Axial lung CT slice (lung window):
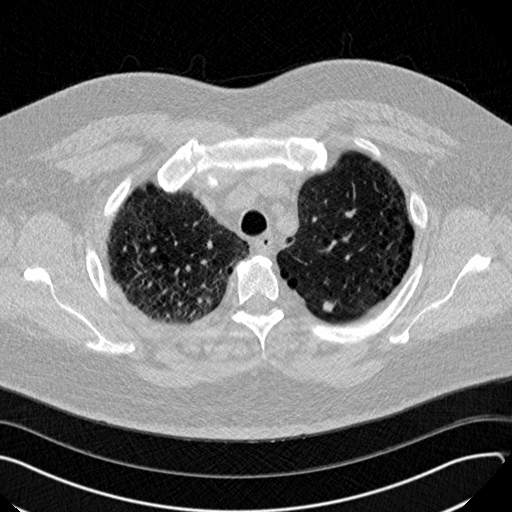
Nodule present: yes
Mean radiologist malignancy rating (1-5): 3.25